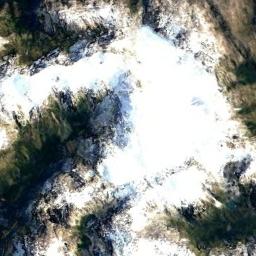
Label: snowberg